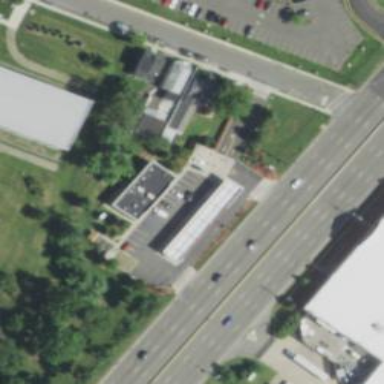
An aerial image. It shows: Convenience shop.